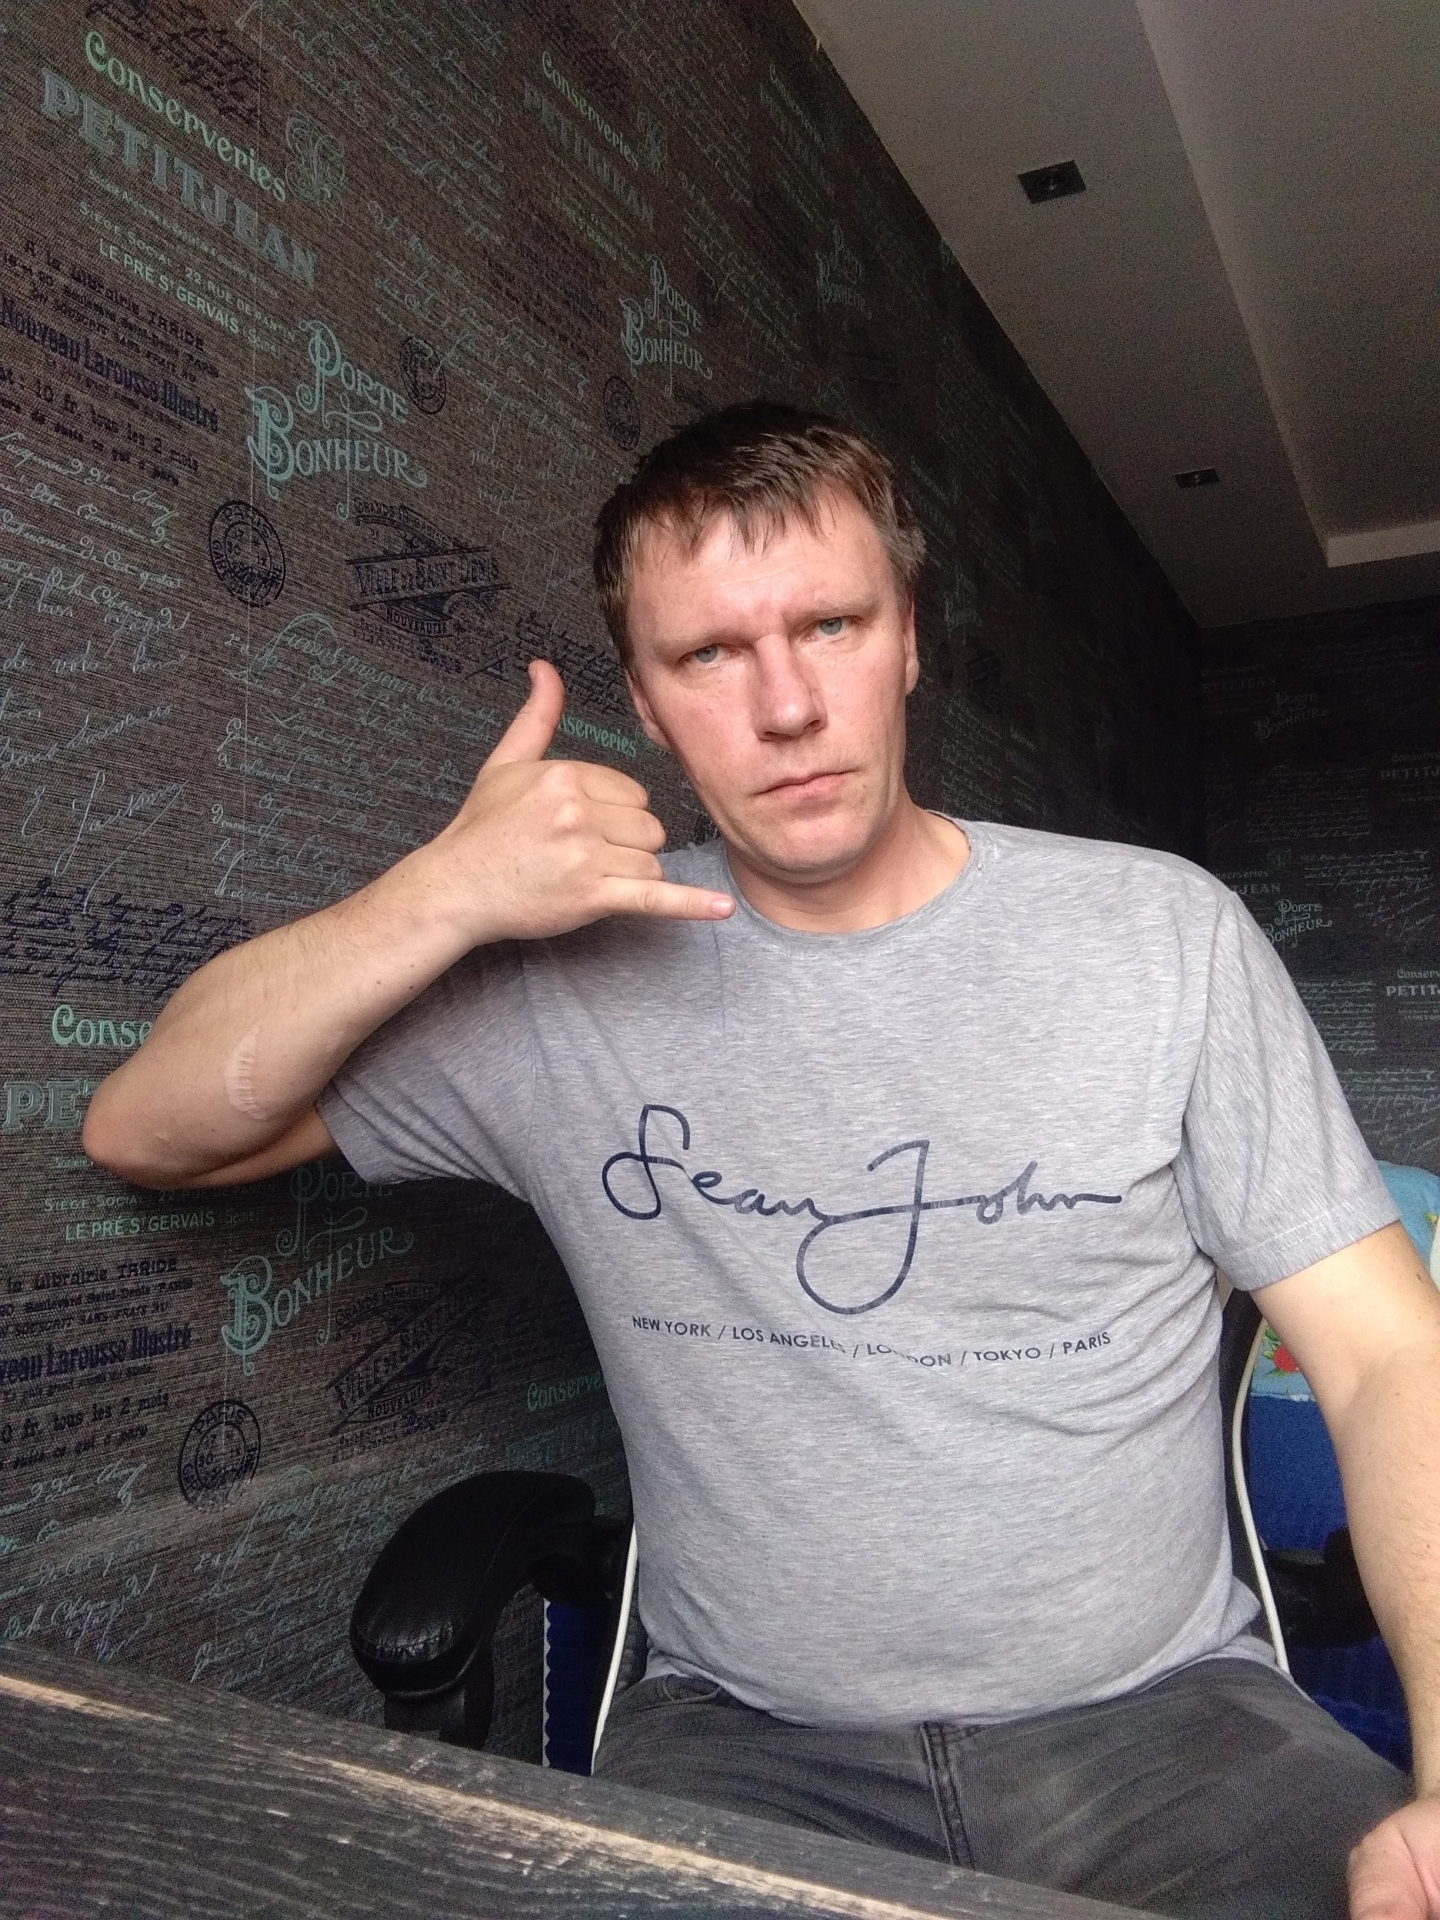
Label: noise